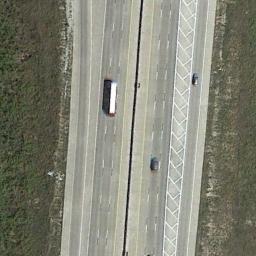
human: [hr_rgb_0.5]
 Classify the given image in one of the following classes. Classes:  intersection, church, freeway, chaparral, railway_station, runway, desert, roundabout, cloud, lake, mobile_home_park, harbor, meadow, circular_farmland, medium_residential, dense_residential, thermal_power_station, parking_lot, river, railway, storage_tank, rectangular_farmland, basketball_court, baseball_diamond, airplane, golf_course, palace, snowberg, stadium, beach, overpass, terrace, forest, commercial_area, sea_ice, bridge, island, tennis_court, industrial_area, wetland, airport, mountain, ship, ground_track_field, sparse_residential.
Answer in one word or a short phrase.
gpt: freeway